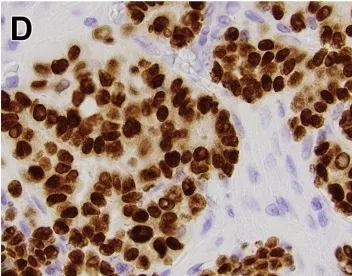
Immunohistochemical staining from the left thyroid tumor. (D) TTF-1 immunostain highlights the PTC nuclei (400x magnification).
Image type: pathology (immunostaining)